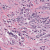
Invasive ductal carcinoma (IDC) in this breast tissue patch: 1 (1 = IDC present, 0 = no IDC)